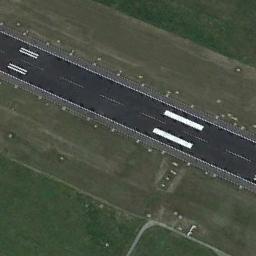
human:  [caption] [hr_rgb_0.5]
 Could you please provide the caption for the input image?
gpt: The runway goes through the lawn and several touchdown zone markings and aiming point markings are on the runway .

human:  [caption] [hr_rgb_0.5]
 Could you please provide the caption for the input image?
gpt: The grass is beside the runway .

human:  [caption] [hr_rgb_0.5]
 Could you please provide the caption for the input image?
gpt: Next to the runway is a large green lawn with white short and thick markings on the runway .

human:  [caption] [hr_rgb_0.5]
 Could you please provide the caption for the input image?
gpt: The runway is on the grass .

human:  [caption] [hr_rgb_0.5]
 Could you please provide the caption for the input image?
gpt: There are green meadows beside the runway .